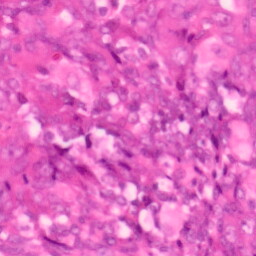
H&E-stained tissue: Colon